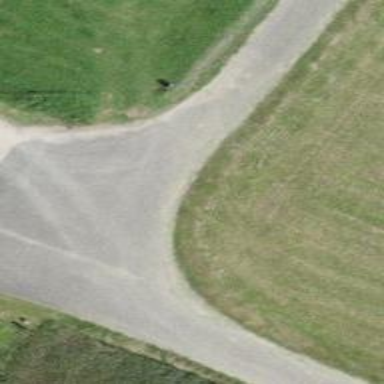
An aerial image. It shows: Unclassified road with asphalt surface.